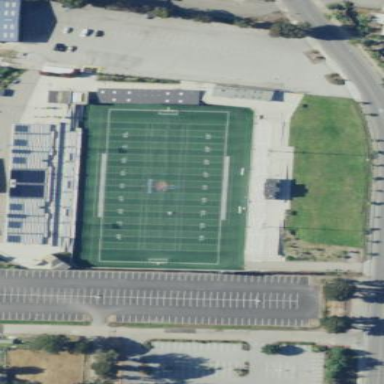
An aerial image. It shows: Pitch for American football with artificial turf surface.